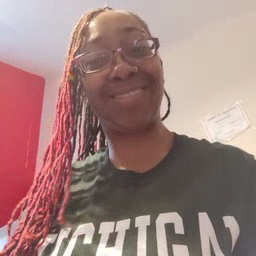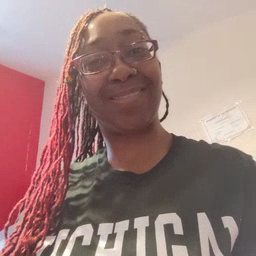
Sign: smile